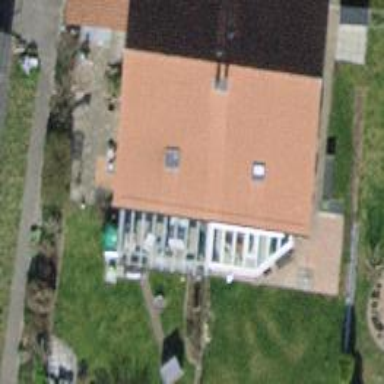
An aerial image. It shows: Semidetached house with gabled roof.